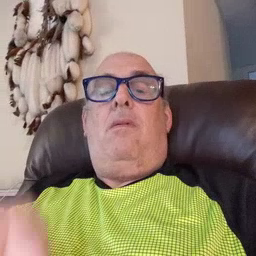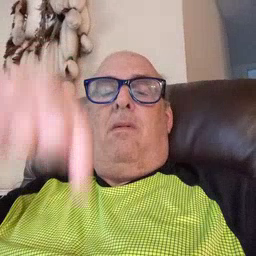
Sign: down